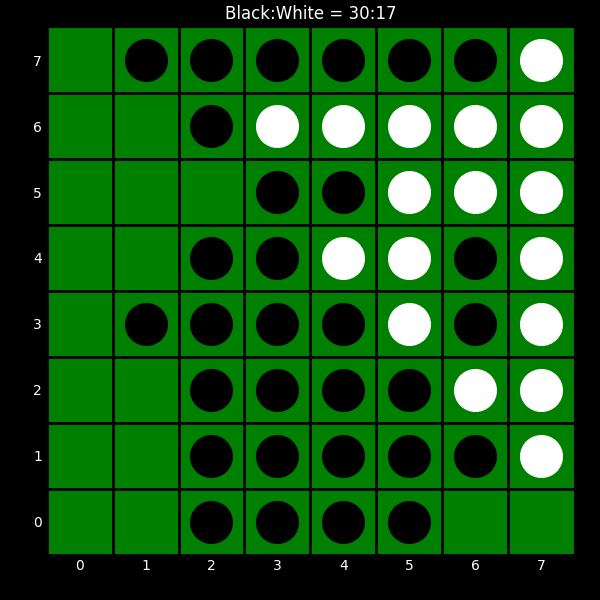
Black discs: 30
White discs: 17